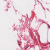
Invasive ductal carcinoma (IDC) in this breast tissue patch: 0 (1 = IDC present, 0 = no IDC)